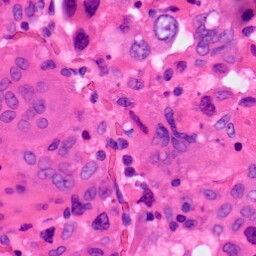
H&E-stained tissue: Lung